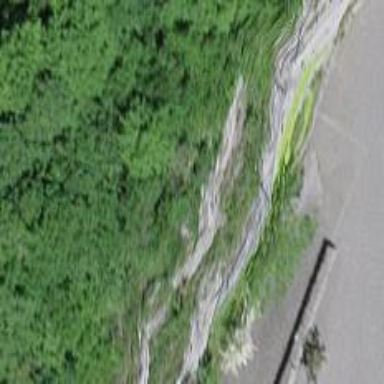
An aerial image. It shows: Cliff in nature.